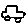
Label: car